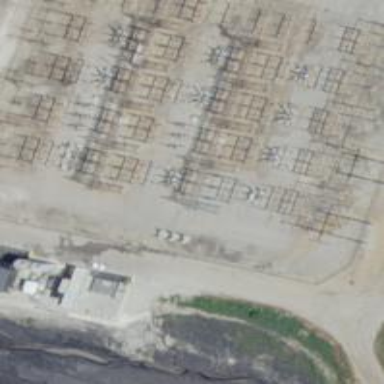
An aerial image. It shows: Switch for power supply.